Interaction volume radius: 10 \u00c5
Interaction volume height: 15 \u00c5
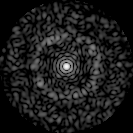
Disorder parameter: 0.8193